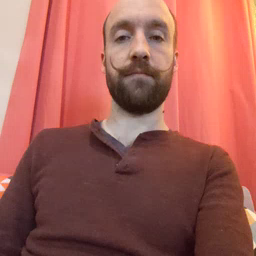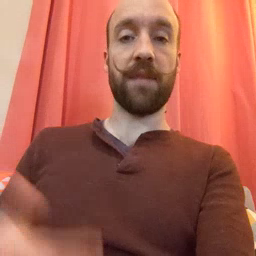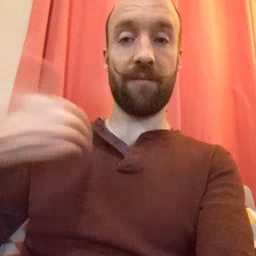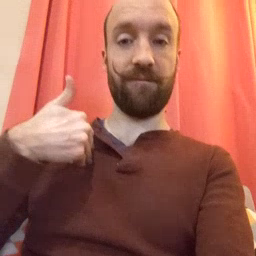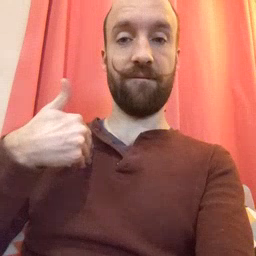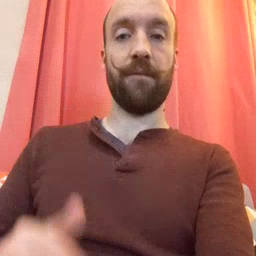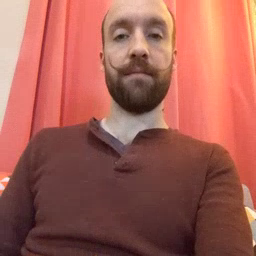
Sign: have